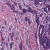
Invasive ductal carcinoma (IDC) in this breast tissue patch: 1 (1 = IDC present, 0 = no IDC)